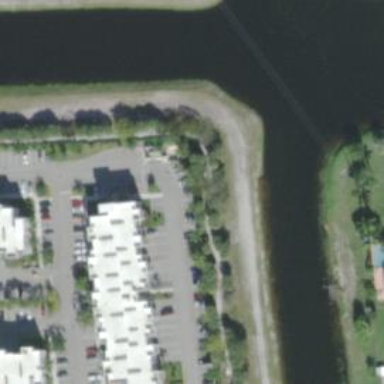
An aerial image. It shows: Parking space.